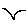
Label: bird